Question: Currently i have a html design wherein which there is a textbox and a button..after typing the id on pressing enter the page will get redirect,but at the same time there is also a checkbox control.
My question is :
Is there any option to check and uncheck the control without using the mouse,as when we hit enter key the button control gets triggered
For more idea ,i have given a signin window of gmail which contains a textbox and checkbox

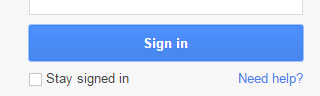
Answer: hitting enter key will trigger the submit button of the form you are currenlty focused in to. Pressing tab will transfer the focus from one field to another but the enter key will always trigger the submit button of the form.
But you can trap the keypress when hitting enter and perform the check/uncheck instead of the default trigger.
'''
$("form").keypress(function (e) {
if(e.keyCode === 13) {
e.preventDefault();
// code that check/uncheck your checkbox
}
})
'''